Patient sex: M
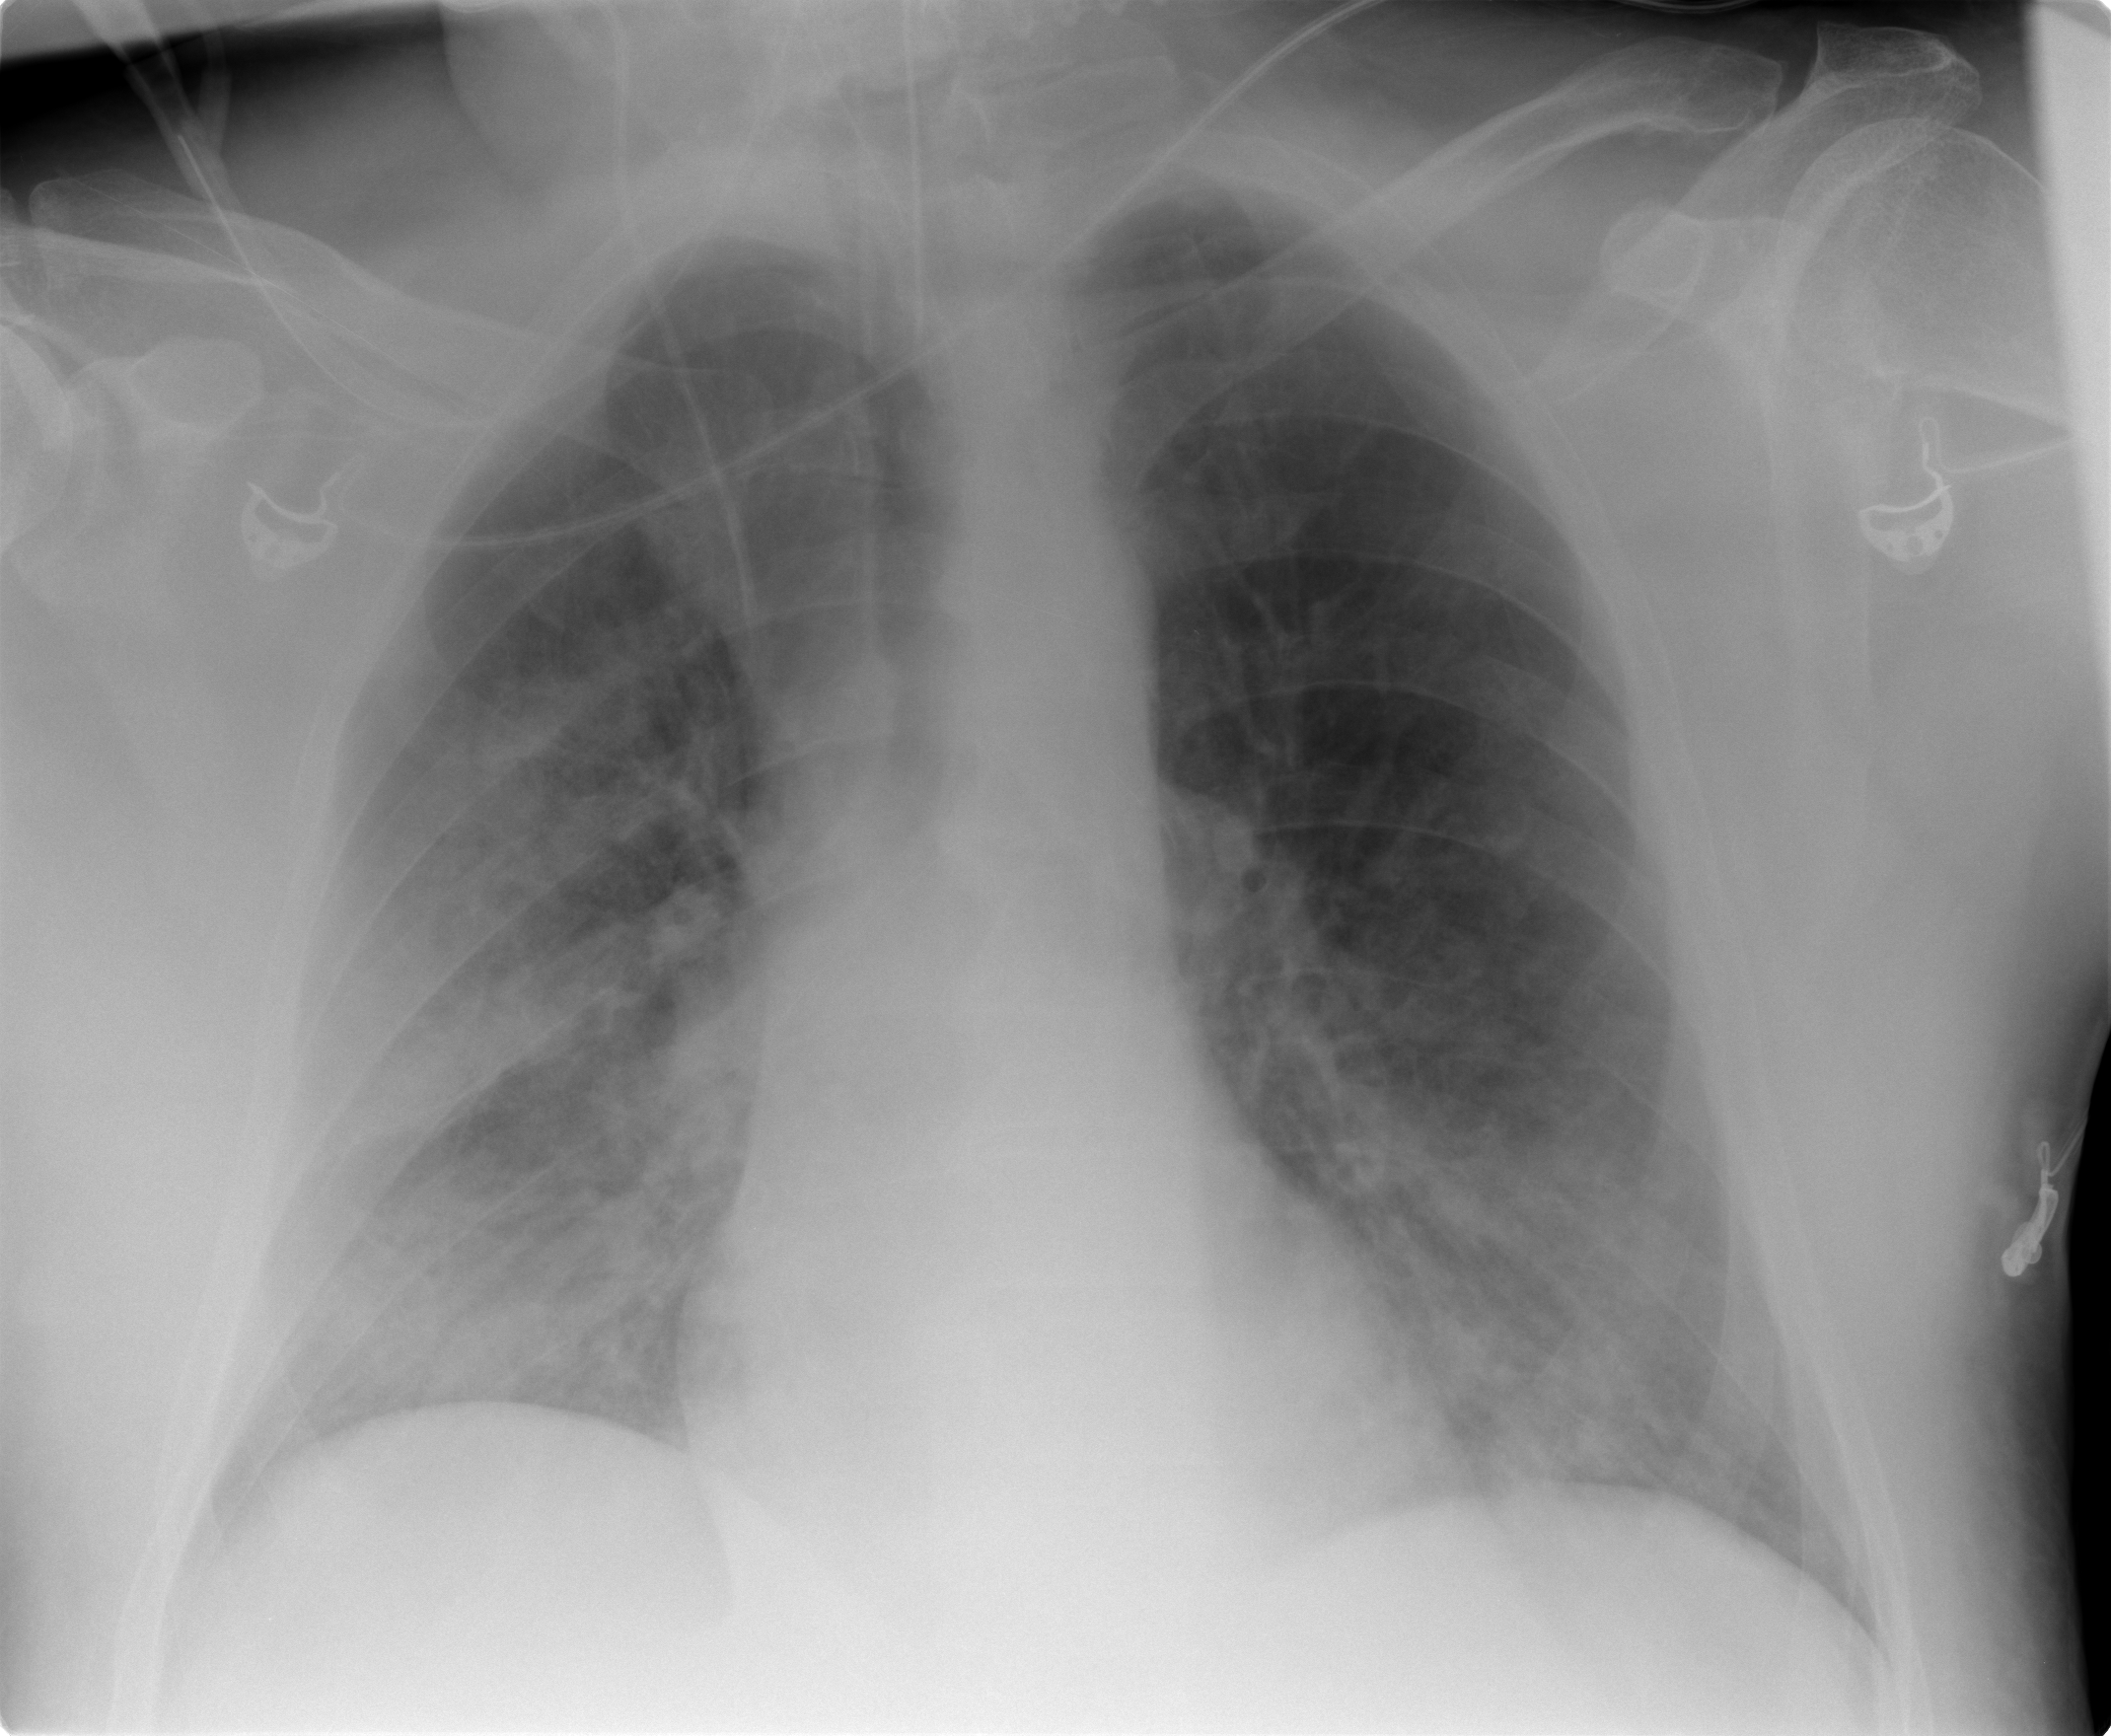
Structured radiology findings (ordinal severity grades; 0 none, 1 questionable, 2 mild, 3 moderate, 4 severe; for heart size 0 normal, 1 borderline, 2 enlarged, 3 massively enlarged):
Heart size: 1
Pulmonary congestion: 2
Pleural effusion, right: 0
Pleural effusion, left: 0
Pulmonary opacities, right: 3
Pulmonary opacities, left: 3
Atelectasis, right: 2
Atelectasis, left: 2